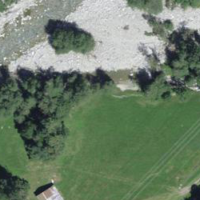
EUNIS habitat code: 23
Species observed at this site:
Cyaniris semiargus